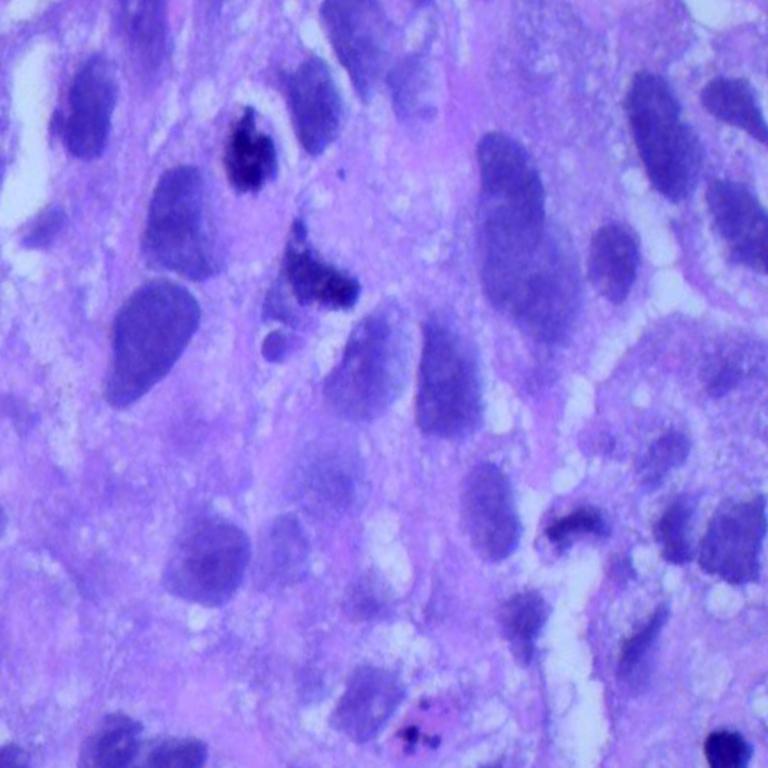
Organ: lung
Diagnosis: squamous carcinomas